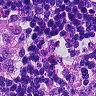
Metastatic tissue present: no